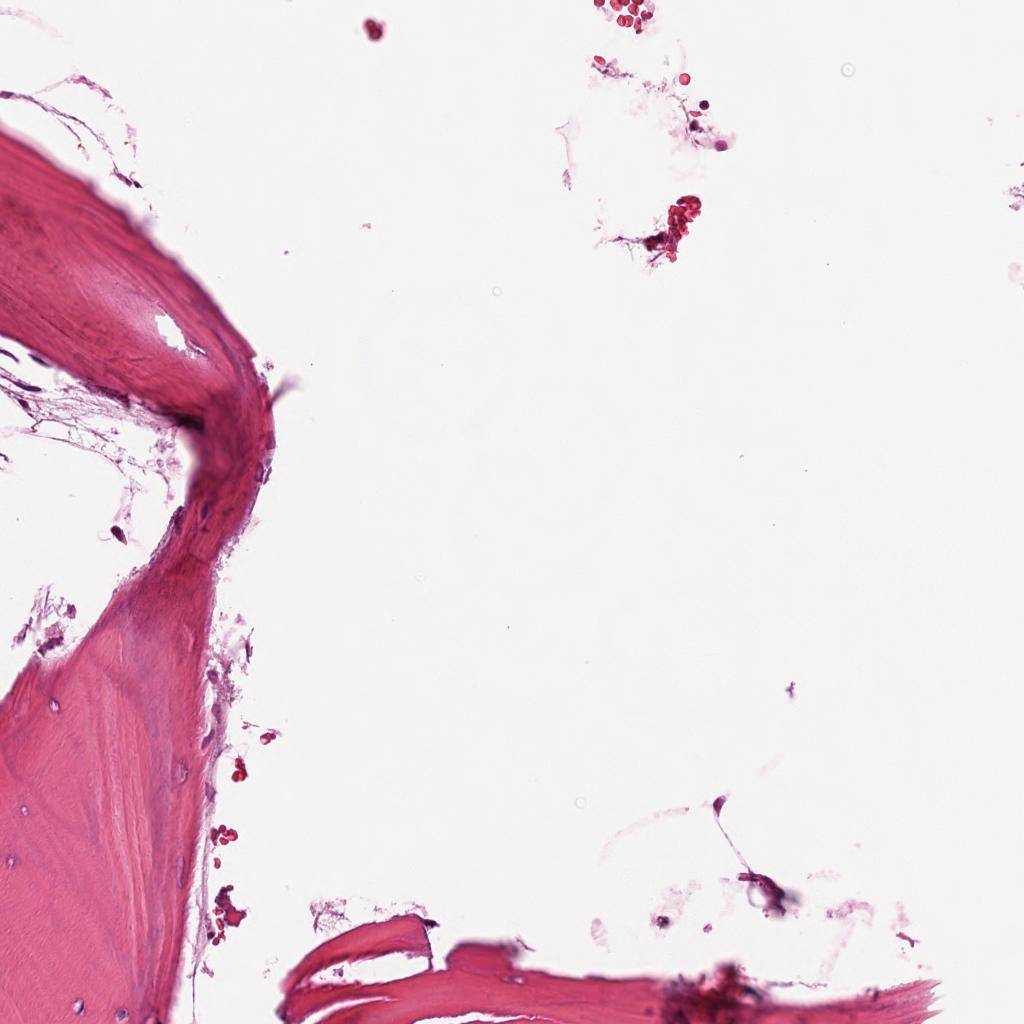
Label: Non-Tumor